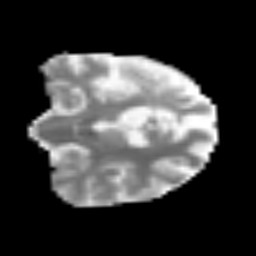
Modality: MD
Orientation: coronal
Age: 56
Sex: male
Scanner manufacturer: siemens
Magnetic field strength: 3 T
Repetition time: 3.2 s
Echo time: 0.081 s